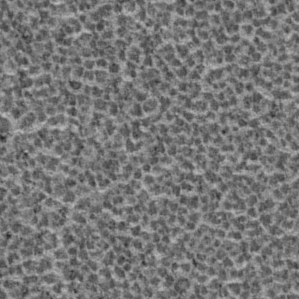
Label: frost